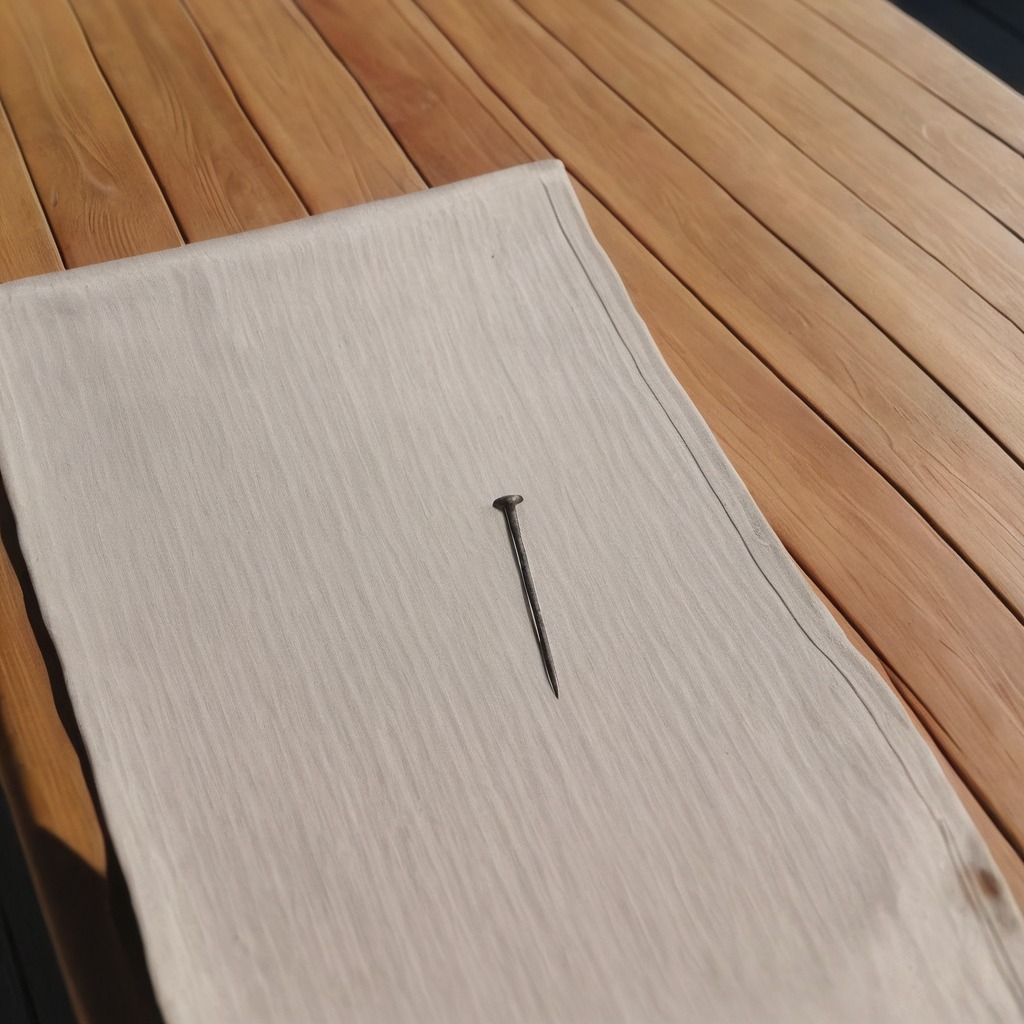
An iron nail lying on a wooden table in an outdoor workshop during daytime bright natural light soft shadows worn but beneath the cloth